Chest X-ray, PA view. Patient: 25 years old, sex M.
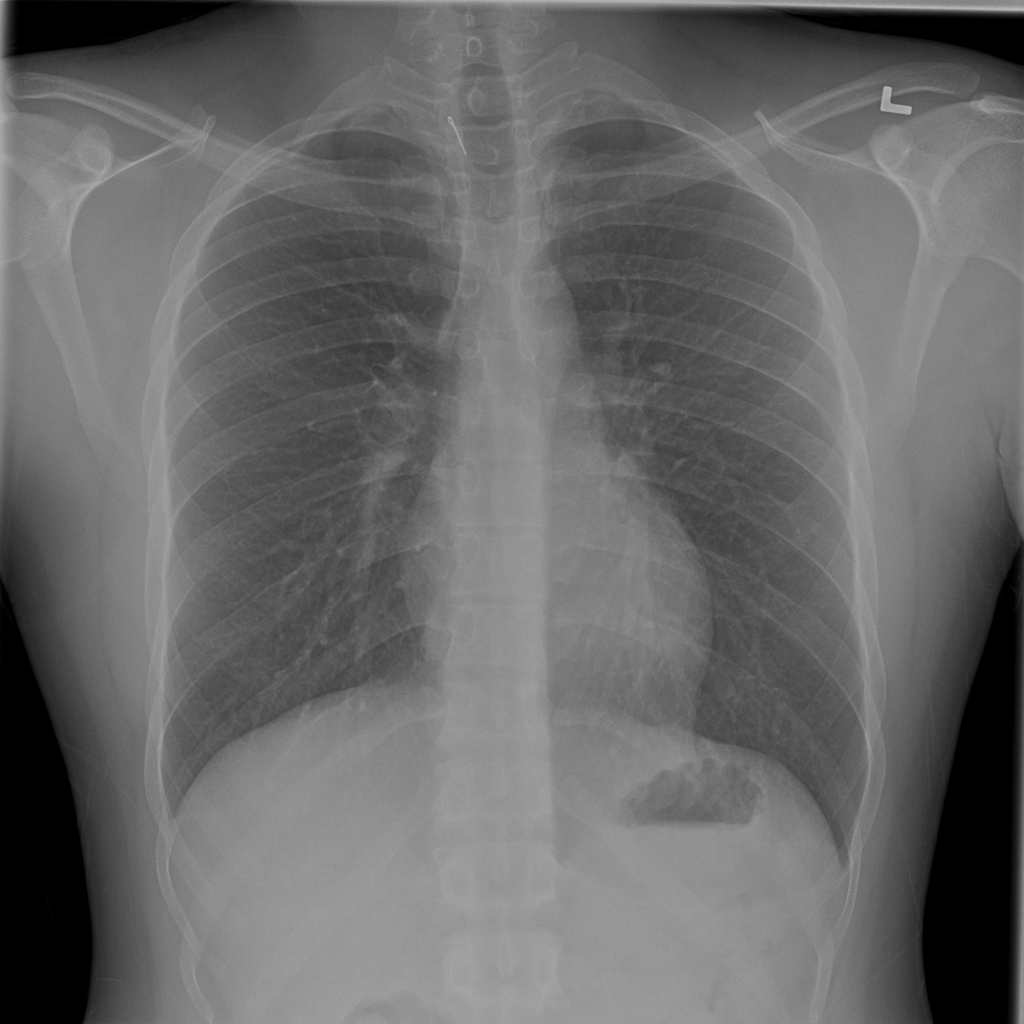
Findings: No Finding